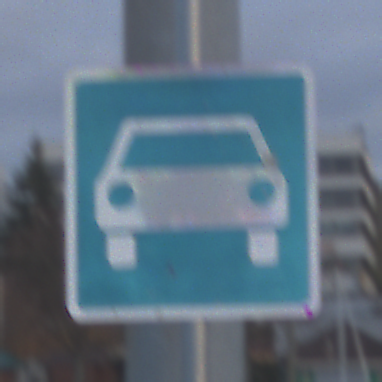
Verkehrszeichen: Kraftfahrstrasse
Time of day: SunriseSunset
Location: Outdoor (Suburban)
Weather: PartlyCloudy
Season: NotSpecified
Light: Natural